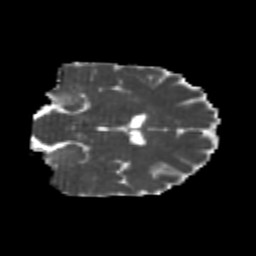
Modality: MD
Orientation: coronal
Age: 24
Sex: male
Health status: healthy
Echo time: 0.074 s